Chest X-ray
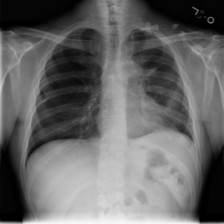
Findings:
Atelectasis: positive
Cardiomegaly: negative
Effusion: negative
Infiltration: positive
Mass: negative
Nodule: negative
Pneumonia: negative
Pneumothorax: positive
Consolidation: negative
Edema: negative
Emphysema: negative
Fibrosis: negative
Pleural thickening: negative
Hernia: negative